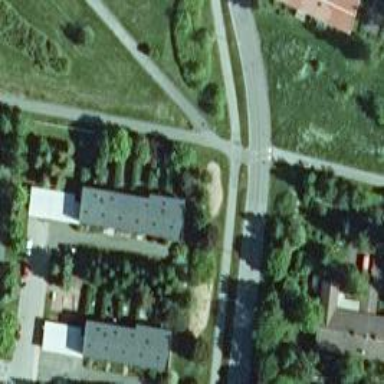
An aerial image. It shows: Cycleway.